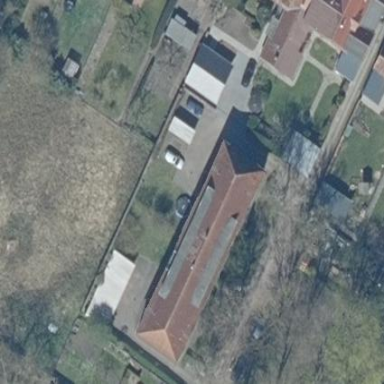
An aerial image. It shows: House with hipped roof.